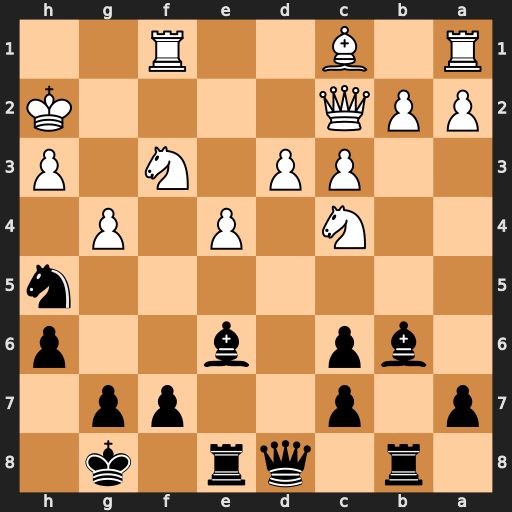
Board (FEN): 1r1qr1k1/p1p2pp1/1bp1b2p/7n/2N1P1P1/2PP1N1P/PPQ4K/R1B2R2
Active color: b
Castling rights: -
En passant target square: -
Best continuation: Bxc4 dxc4 Qd6+ e5 Rxe5 Nxe5 Qxe5+ Bf4 Nxf4